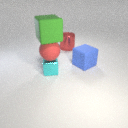
large red metal cylinder to the right of small cyan metal cube